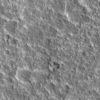
Label: not_dusty